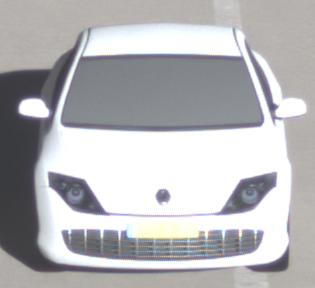
Make: Renault
Model: Laguna Coupé TCe 170
Detailed model: Laguna (III) Coupé
Model produced from: 2010/11
Model produced until: 2011/05
Doors: 2
Color: white
Road condition: dry road
Daytime: morning or afternoon
Contrast: high contrast